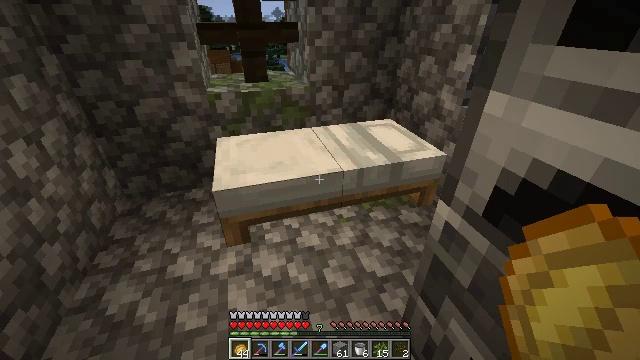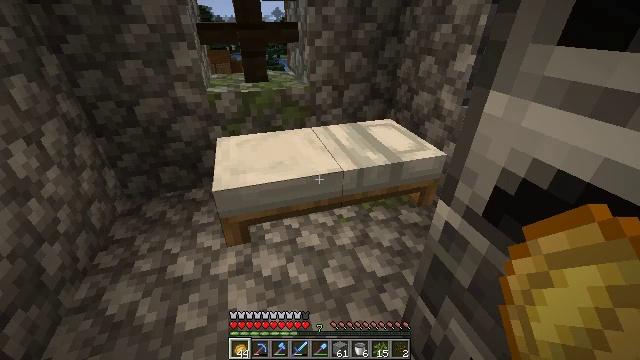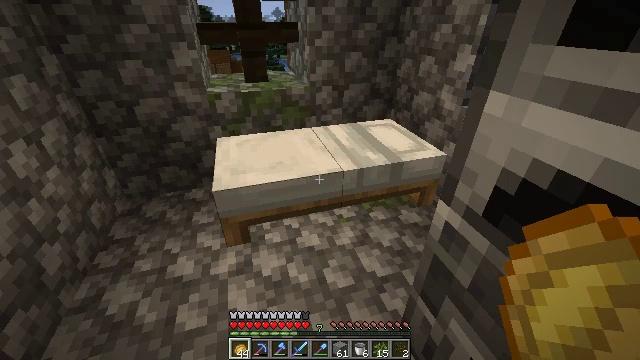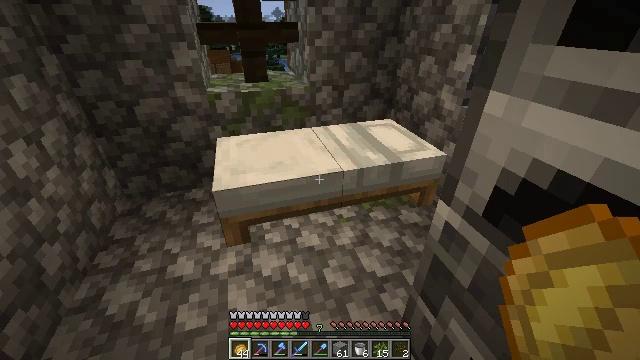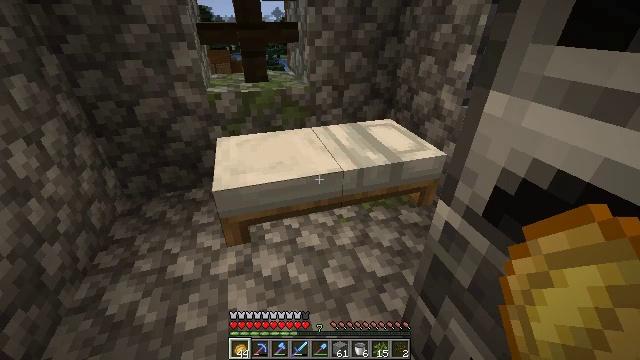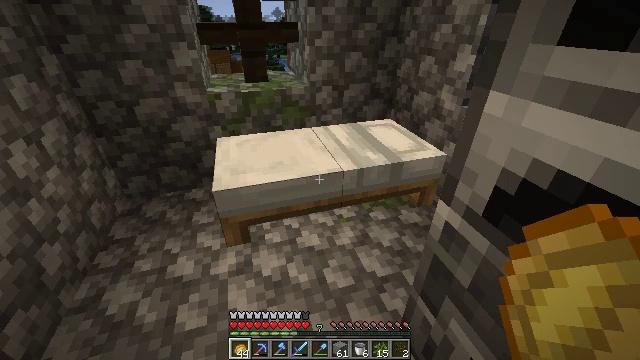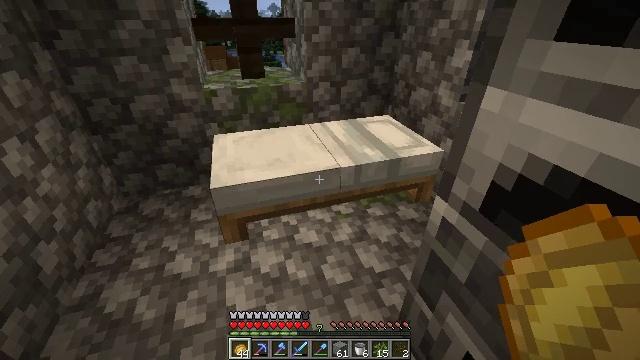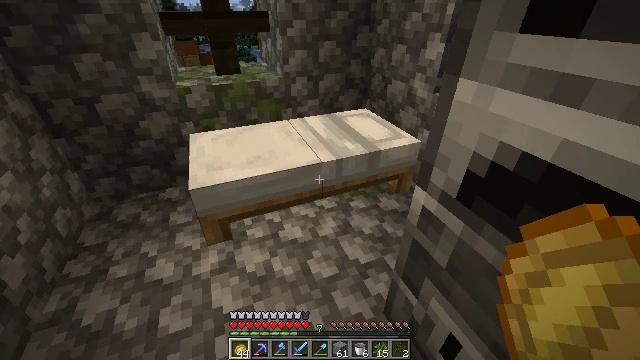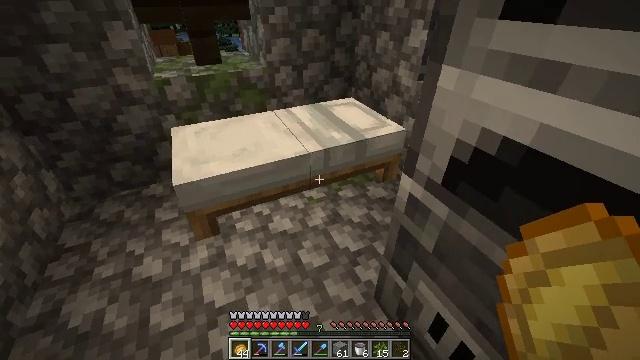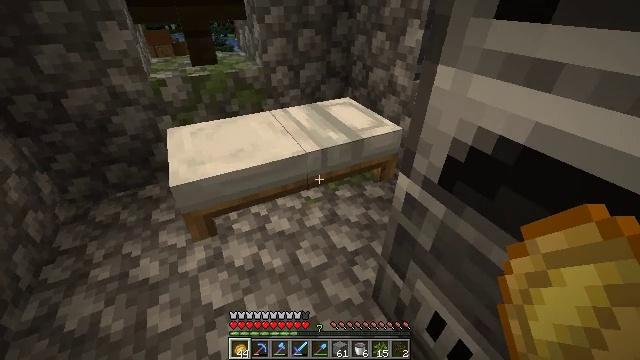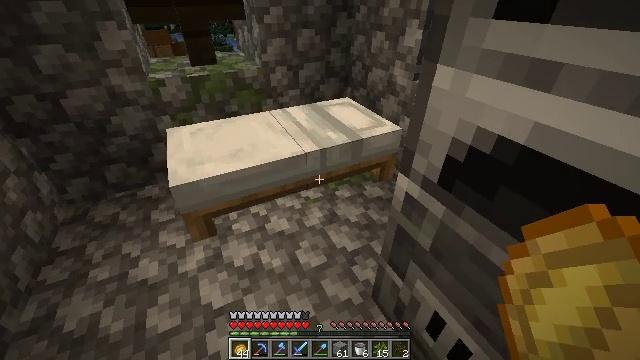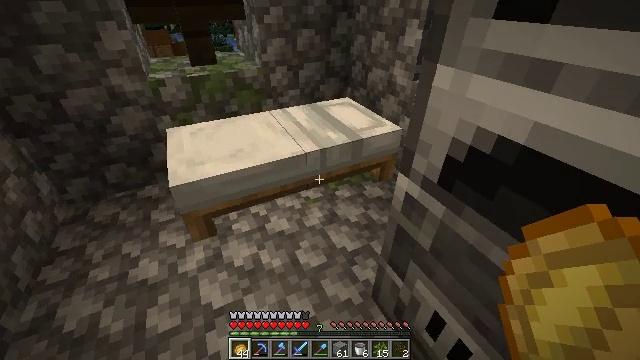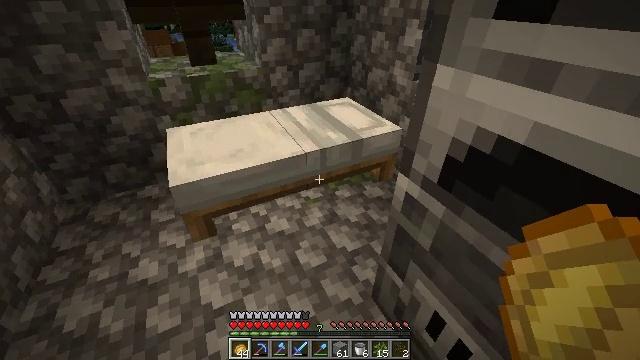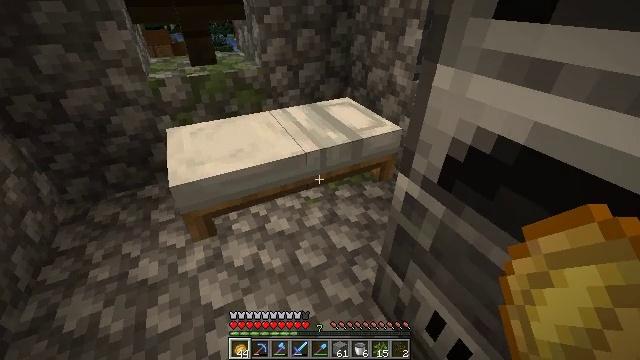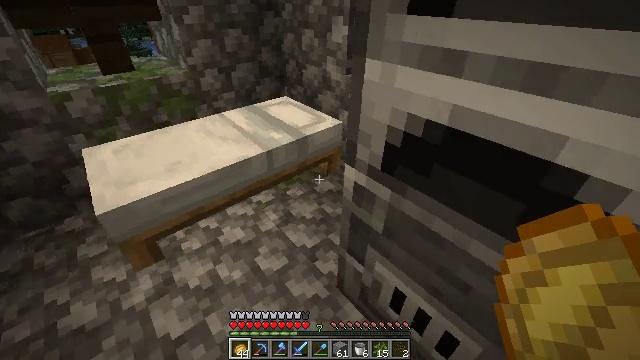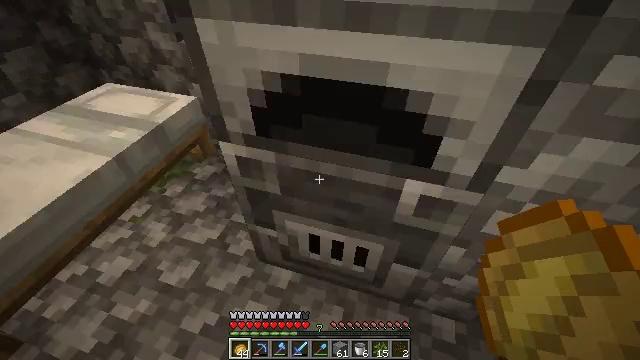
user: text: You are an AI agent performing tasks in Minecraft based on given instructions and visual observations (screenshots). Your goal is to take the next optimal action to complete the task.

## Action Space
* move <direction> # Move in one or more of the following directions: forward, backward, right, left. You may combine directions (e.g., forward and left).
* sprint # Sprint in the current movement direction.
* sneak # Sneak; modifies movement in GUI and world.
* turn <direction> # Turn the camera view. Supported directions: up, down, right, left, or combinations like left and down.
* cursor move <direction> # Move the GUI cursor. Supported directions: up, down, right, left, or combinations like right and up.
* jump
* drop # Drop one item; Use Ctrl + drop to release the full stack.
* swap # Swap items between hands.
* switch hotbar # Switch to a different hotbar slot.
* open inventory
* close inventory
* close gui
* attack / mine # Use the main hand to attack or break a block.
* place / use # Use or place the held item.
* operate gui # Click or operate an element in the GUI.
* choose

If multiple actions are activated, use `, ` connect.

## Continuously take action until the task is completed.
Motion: motion action
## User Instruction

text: Mine the brewing stand from your base.
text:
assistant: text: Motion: no_op
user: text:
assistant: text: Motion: no_op
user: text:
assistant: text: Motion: no_op
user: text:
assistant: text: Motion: no_op
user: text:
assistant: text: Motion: no_op
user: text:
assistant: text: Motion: no_op
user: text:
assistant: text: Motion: turn right and down
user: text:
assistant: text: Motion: turn right and down
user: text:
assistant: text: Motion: no_op
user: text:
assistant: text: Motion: no_op
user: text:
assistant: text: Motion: no_op
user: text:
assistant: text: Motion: no_op
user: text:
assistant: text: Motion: no_op
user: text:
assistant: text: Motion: turn right
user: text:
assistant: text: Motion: turn right and down
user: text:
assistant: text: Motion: turn right and down
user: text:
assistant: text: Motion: turn right and down
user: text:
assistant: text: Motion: turn right and down
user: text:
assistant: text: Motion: turn right
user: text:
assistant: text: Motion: turn right and up
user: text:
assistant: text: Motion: turn right
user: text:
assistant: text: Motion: no_op
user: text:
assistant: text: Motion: no_op
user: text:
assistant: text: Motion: no_op
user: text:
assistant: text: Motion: no_op
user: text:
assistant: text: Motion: turn left
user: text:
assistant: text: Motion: move forward, turn right and down
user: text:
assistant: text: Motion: move forward, turn right and down
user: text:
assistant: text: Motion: move forward, turn right and down
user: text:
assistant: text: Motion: move forward, turn right and down